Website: home-depot
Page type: address-validator
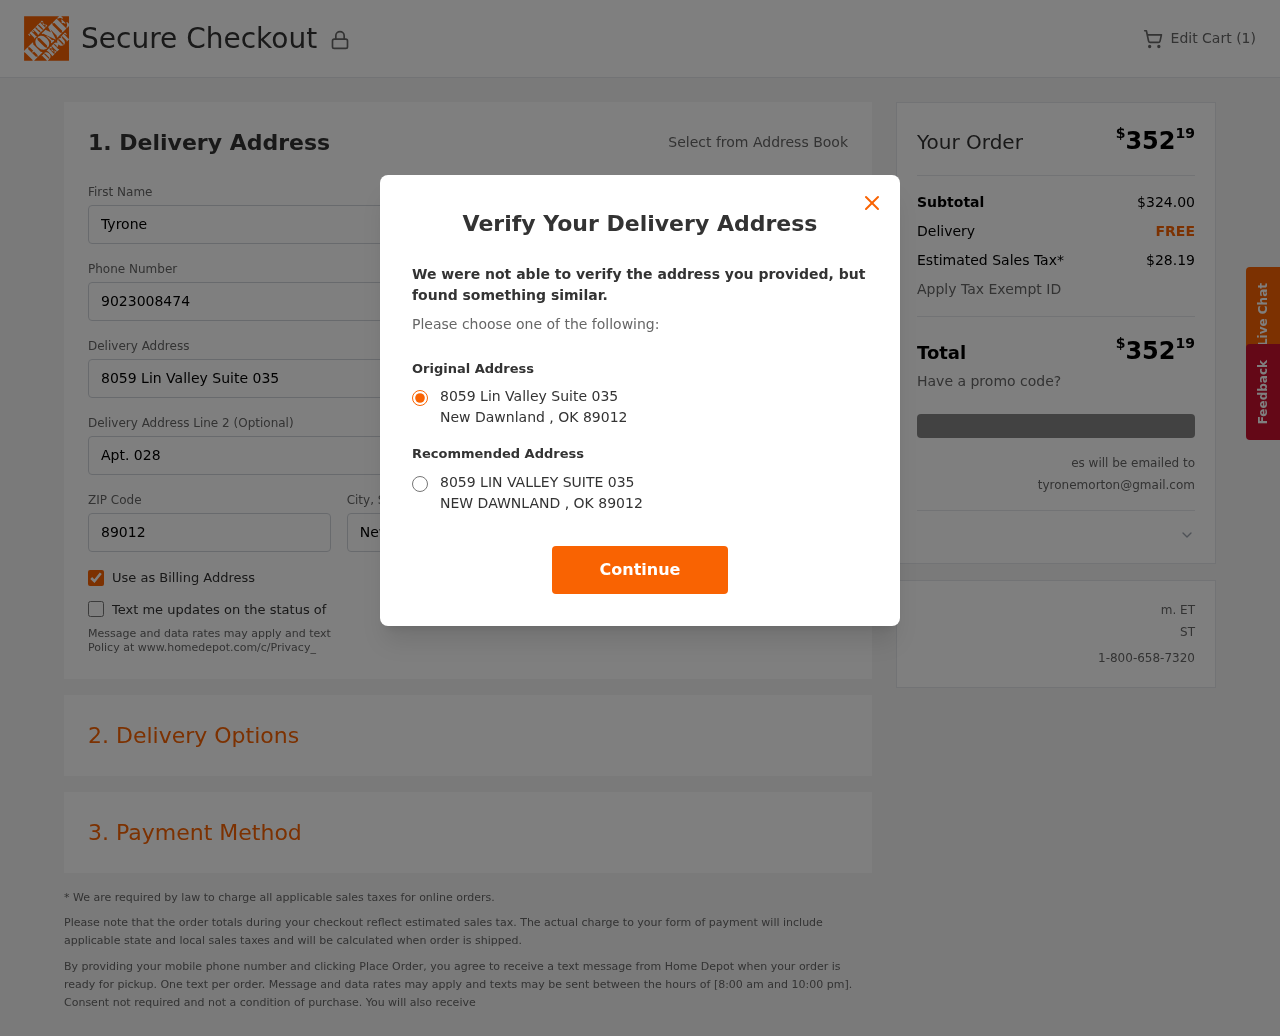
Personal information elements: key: PII_CITY
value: New Dawnland
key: PII_EMAIL
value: tyronemorton@gmail.com
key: PII_POSTCODE
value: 89012
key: PII_STATE_ABBR
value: OK
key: PII_STREET
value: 8059 Lin Valley Suite 035
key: PII_FIRSTNAME
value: Tyrone
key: PII_LASTNAME
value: Morton
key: PII_PHONE
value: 9023008474
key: PII_STREET2
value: Apt. 028
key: PII_CITY_STATE
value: New Dawnland, OK
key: PII_STREET_ALT
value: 8059 LIN VALLEY SUITE 035
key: PII_CITY_ALT
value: NEW DAWNLAND
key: PII_STATE_ABBR2
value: OK
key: PII_POSTCODE_FULL
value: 89012
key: PII_POSTCODE_NUMERIC
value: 89012
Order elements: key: ORDER_NUM_ITEMS
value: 1
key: ORDER_TOTAL
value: $35219
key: ORDER_SUBTOTAL
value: $324.00
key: ORDER_SHIPPING_COST
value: FREE
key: ORDER_TAX
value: $28.19